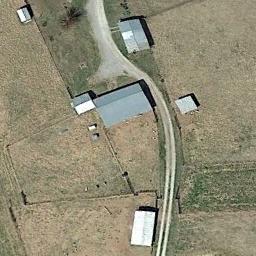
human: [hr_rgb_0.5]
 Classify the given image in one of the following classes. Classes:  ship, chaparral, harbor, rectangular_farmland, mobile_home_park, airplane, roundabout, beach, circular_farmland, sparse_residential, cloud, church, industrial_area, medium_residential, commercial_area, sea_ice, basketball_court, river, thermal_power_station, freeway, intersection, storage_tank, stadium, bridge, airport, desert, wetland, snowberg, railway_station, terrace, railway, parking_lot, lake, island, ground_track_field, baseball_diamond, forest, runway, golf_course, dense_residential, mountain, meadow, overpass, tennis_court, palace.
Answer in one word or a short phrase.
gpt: sparse_residential